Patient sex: M
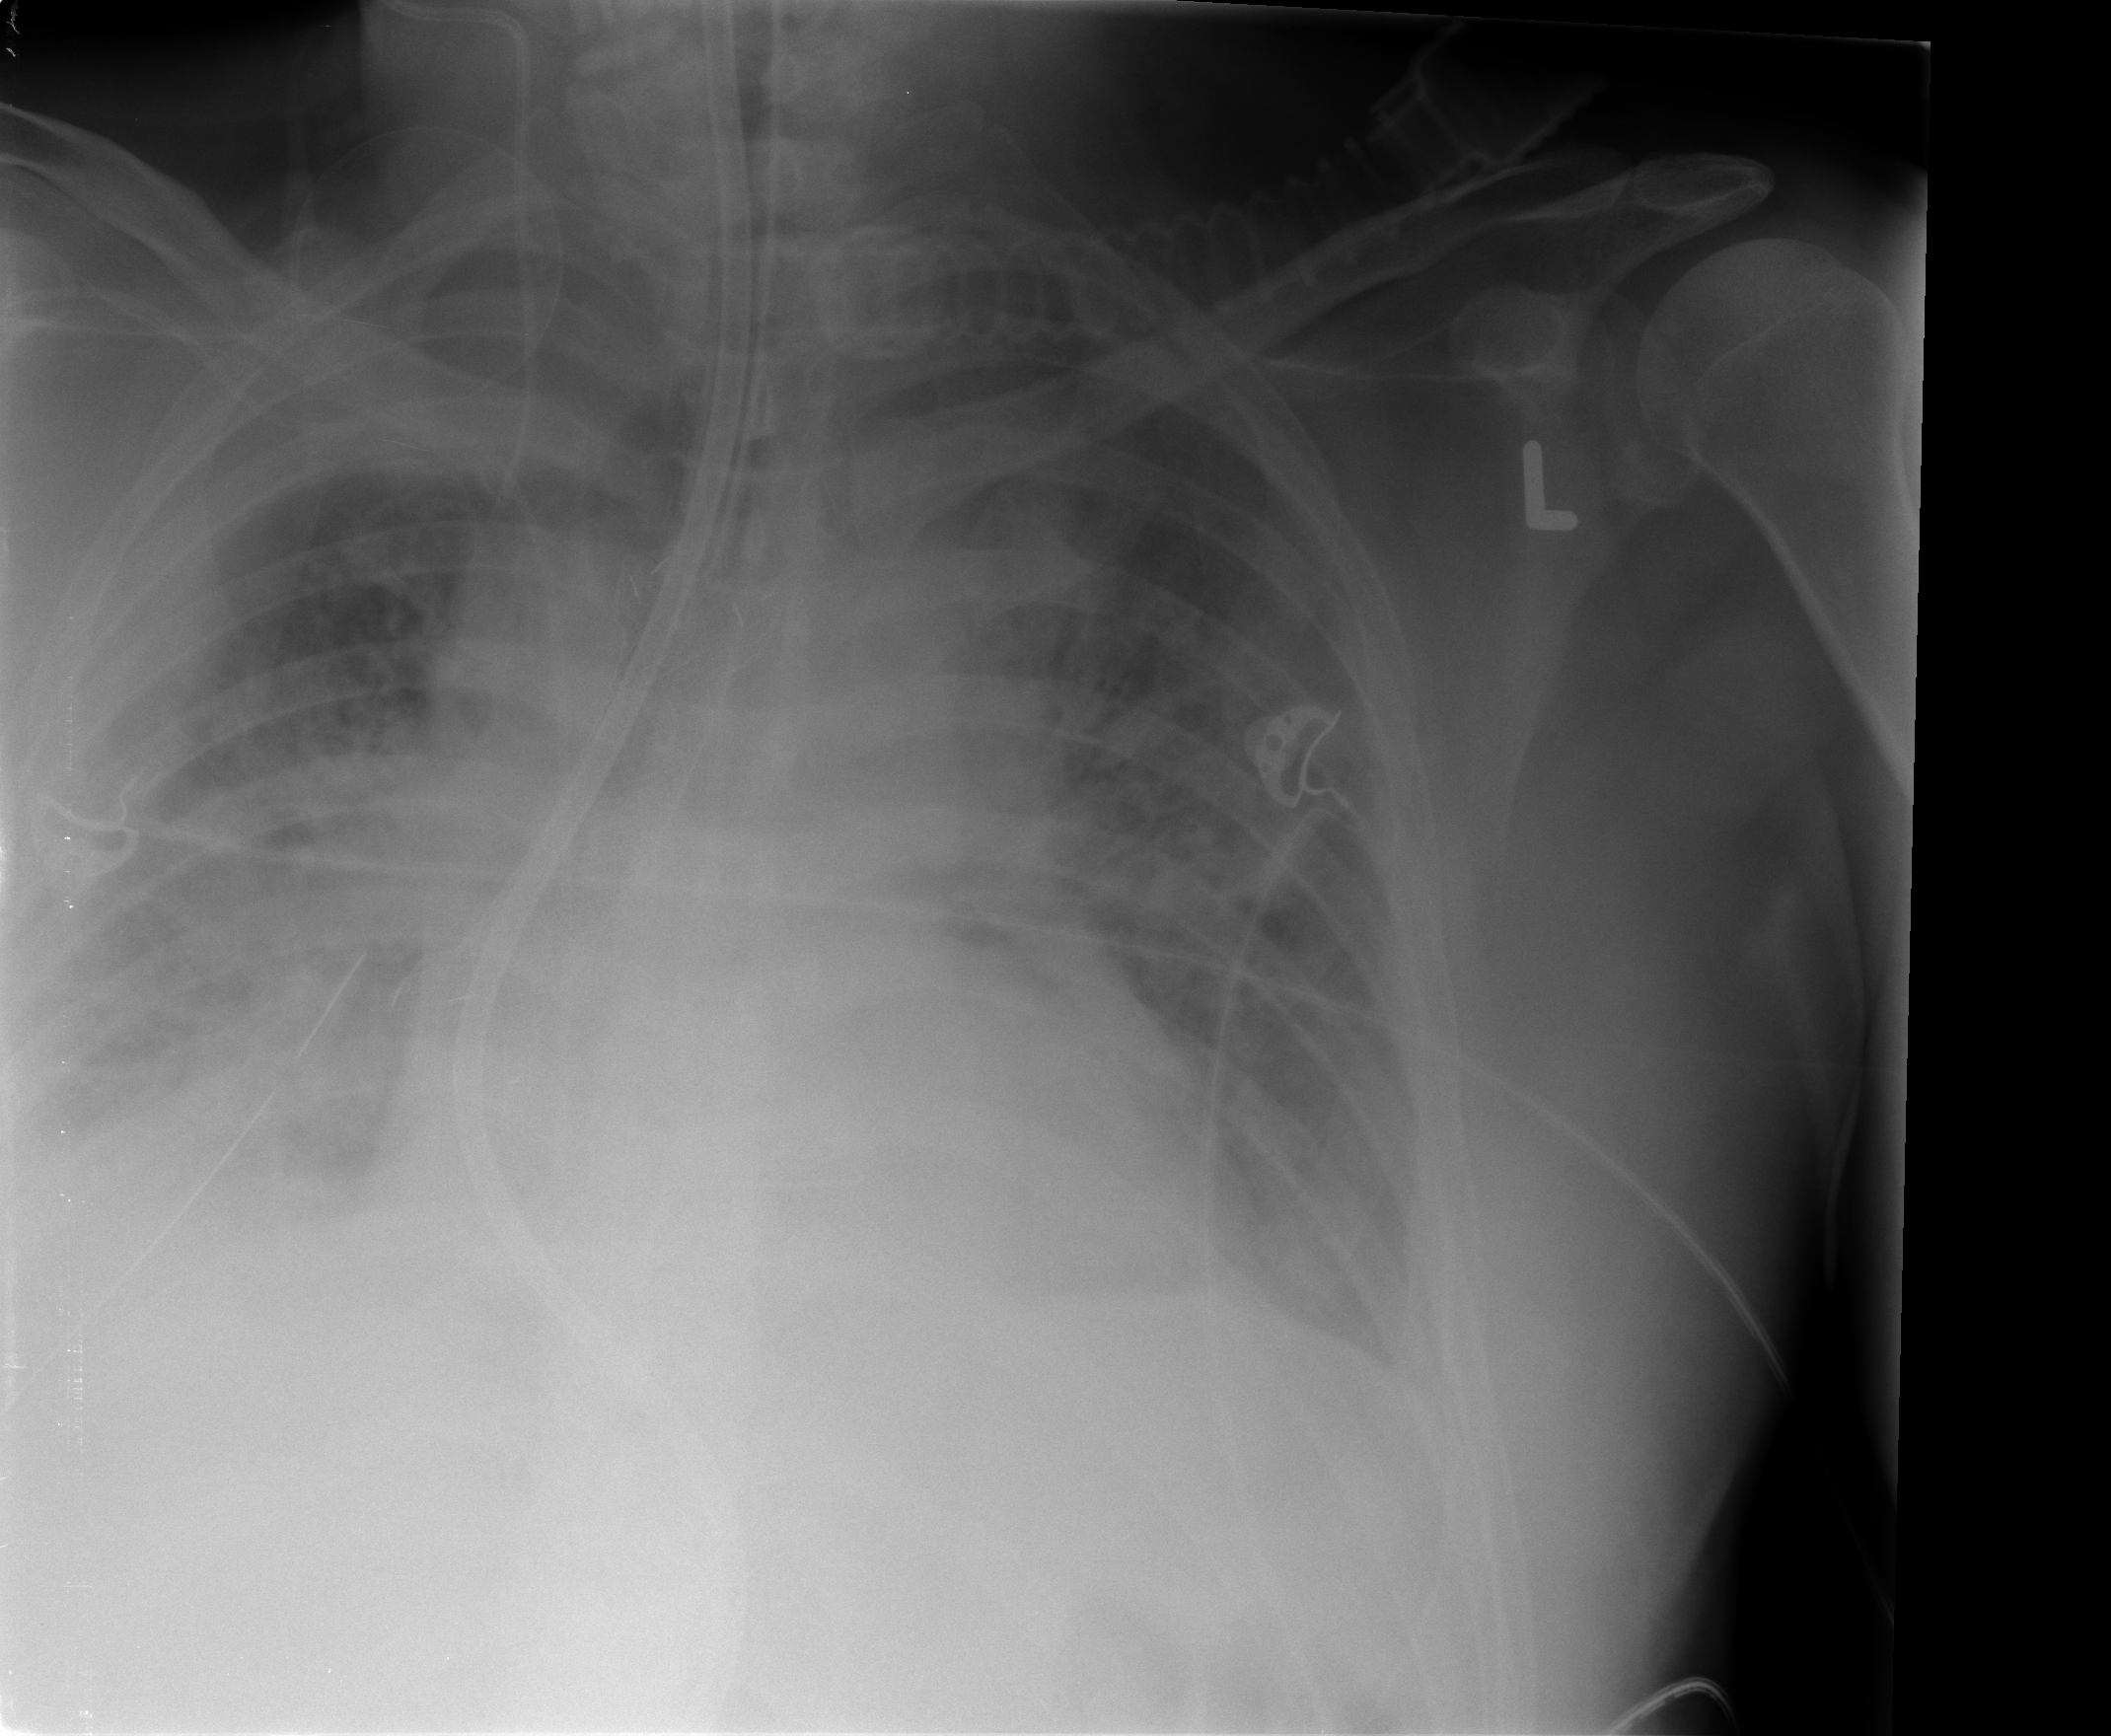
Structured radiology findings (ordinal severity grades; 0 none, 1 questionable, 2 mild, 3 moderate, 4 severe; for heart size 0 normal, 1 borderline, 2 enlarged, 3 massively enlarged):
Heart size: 0
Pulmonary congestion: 2
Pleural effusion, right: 2
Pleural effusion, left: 2
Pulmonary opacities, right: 3
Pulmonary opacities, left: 2
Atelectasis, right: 2
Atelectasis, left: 2